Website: walmart
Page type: store-pickup
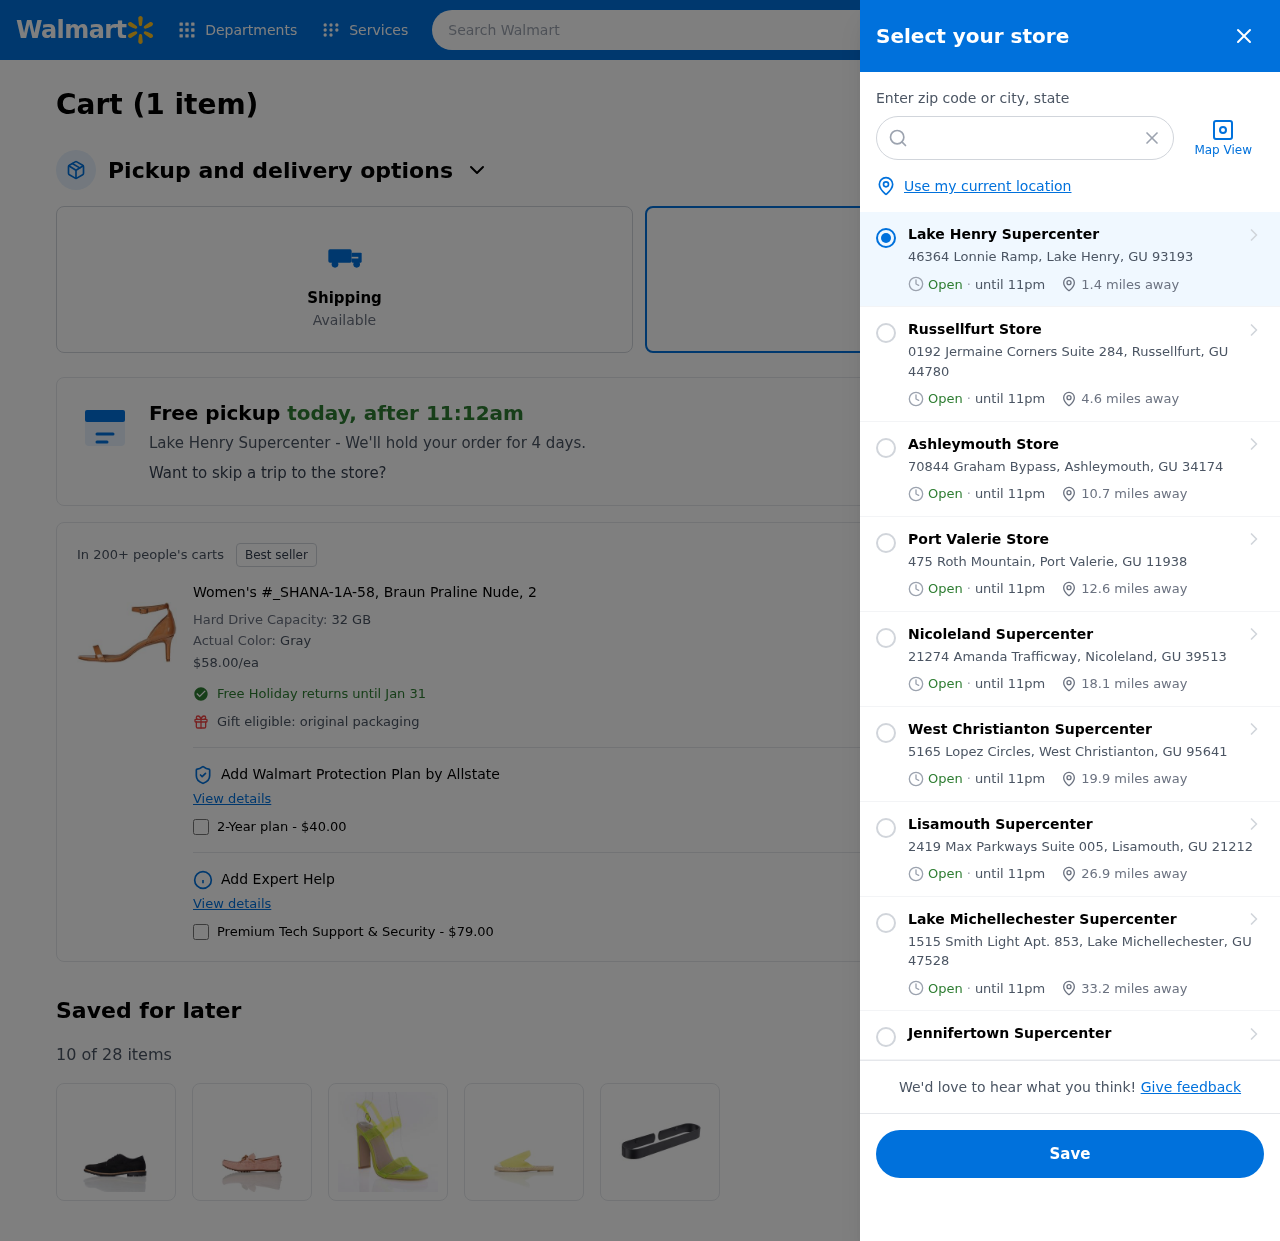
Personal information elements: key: PII_CITY
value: Lake Henry
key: PII_CITY
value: Lake Henry Supercenter
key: PII_CITY_STATE_ZIP
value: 46364 Lonnie Ramp, Lake Henry, GU 93193
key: PII_LOCATION1_CITY
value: Russellfurt Store
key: PII_LOCATION1_CITY_STATE_ZIP
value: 0192 Jermaine Corners Suite 284, Russellfurt, GU 44780
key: PII_LOCATION2_CITY
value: Ashleymouth Store
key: PII_LOCATION2_CITY_STATE_ZIP
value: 70844 Graham Bypass, Ashleymouth, GU 34174
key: PII_LOCATION3_CITY
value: Port Valerie Store
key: PII_LOCATION3_CITY_STATE_ZIP
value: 475 Roth Mountain, Port Valerie, GU 11938
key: PII_LOCATION4_CITY
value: Nicoleland Supercenter
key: PII_LOCATION4_CITY_STATE_ZIP
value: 21274 Amanda Trafficway, Nicoleland, GU 39513
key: PII_LOCATION5_CITY
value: West Christianton Supercenter
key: PII_LOCATION5_CITY_STATE_ZIP
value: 5165 Lopez Circles, West Christianton, GU 95641
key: PII_LOCATION6_CITY
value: Lisamouth Supercenter
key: PII_LOCATION6_CITY_STATE_ZIP
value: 2419 Max Parkways Suite 005, Lisamouth, GU 21212
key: PII_LOCATION7_CITY
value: Lake Michellechester Supercenter
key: PII_LOCATION7_CITY_STATE_ZIP
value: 1515 Smith Light Apt. 853, Lake Michellechester, GU 47528
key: PII_LOCATION8_CITY
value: Jennifertown Supercenter
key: PII_POSTCODE
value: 93193
Product elements: key: PRODUCT1_NAME
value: Women's #_SHANA-1A-58, Braun Praline Nude, 2
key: PRODUCT1_PRICE
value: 58
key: PRODUCT1_DESC
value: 32 GB
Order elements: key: ORDER_NUM_ITEMS
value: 1
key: ORDER_NUM_ITEMS
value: Cart (1 item)
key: ORDER_DELIVERY_DATE
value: today, after 11:12am
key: ORDER_ITEM1_QUANTITY
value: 1
Search elements: key: HEADER_SEARCH
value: Search Walmart
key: SEARCH_LOCATION
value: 93193